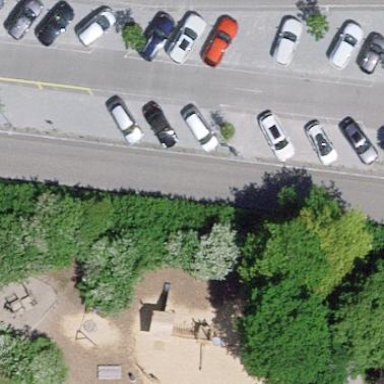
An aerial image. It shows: Playground area for leisure activities on the land.